Question: I am trying to follow the steps on the <URL> app on "Share and send image"

I have followed the code attentively and have made sure everything is exactly the same as it is on there, but I am getting errors.
I am getting an error on "aq" stating "aq cannot be resolved" and on "SEND_REQUEST" stating "SEND_REQUEST cannot be resolved to a variable"
Would someone be able to help me out with this, I'm not sure why I am getting these errors.
'''
case R.id.ShareWallpaper:
String url = "http://i.telegraph.co.uk/multimedia/archive/02370/12C_Spider_4_2370457b.jpg";
File file = aq.makeSharedFile(url, "car.png");
if(file != null) {
Intent intent = new Intent(Intent.ACTION_SEND);
intent.setType("Image/jpeg");
intent.putExtra(Intent.EXTRA_STREAM, Uri.fromFile(file));
startActivityForResult(Intent.createChooser(intent, "Share via"), SEND_REQUEST);
}
break;
}
return super.onOptionsItemSelected(item);
}
'''
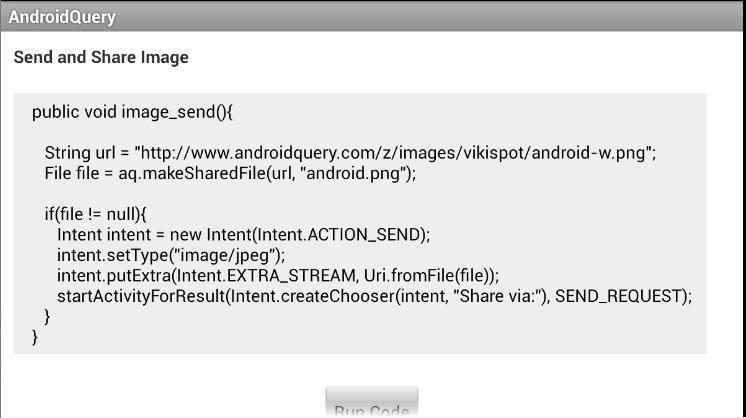
Answer: If you want to Share image the use this:
'''
Bitmap bm;
BitmapDrawable drawable = (BitmapDrawable) yourimageview.getDrawable();
bm = drawable.getBitmap();
Intent i = new Intent(android.content.Intent.ACTION_SEND);
i.setType("image/jpeg");
ByteArrayOutputStream bytes = new ByteArrayOutputStream();
bm.compress(Bitmap.CompressFormat.JPEG, 100, bytes);
File f = new File(Environment.getExternalStorageDirectory()
+ File.separator + "temporary_file.jpg");
try {
f.createNewFile();
FileOutputStream fo = new FileOutputStream(f);
fo.write(bytes.toByteArray());
} catch (Exception e) {
e.printStackTrace();
}
i.putExtra(Intent.EXTRA_STREAM,
Uri.parse("file:///sdcard/temporary_file.jpg"));
startActivity(Intent.createChooser(i, "Share via"));
'''
SEND_REQUEST is a Integer Variable so you have to declared it as a globally like:
'''
public final static int SEND_REQUEST =0;
'''